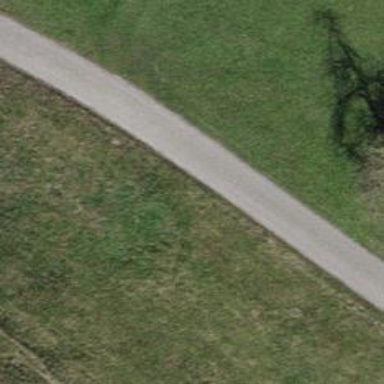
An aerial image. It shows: Asphalt track with grade1 tracktype.